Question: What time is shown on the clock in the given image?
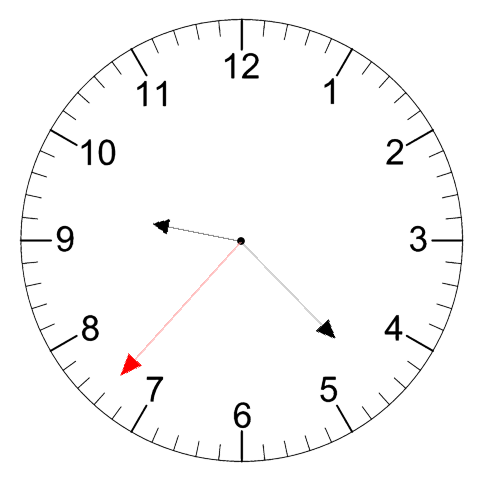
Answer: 09:22:37